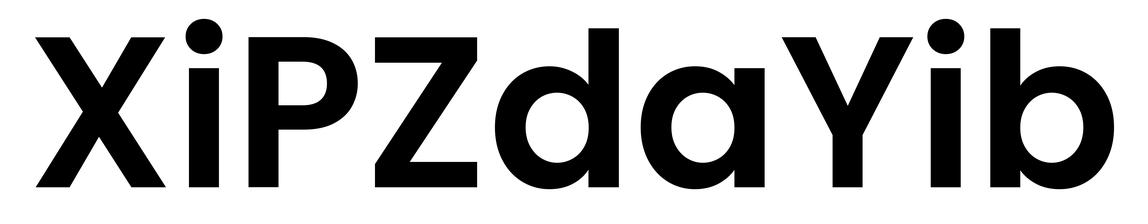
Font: Poppins-SemiBold